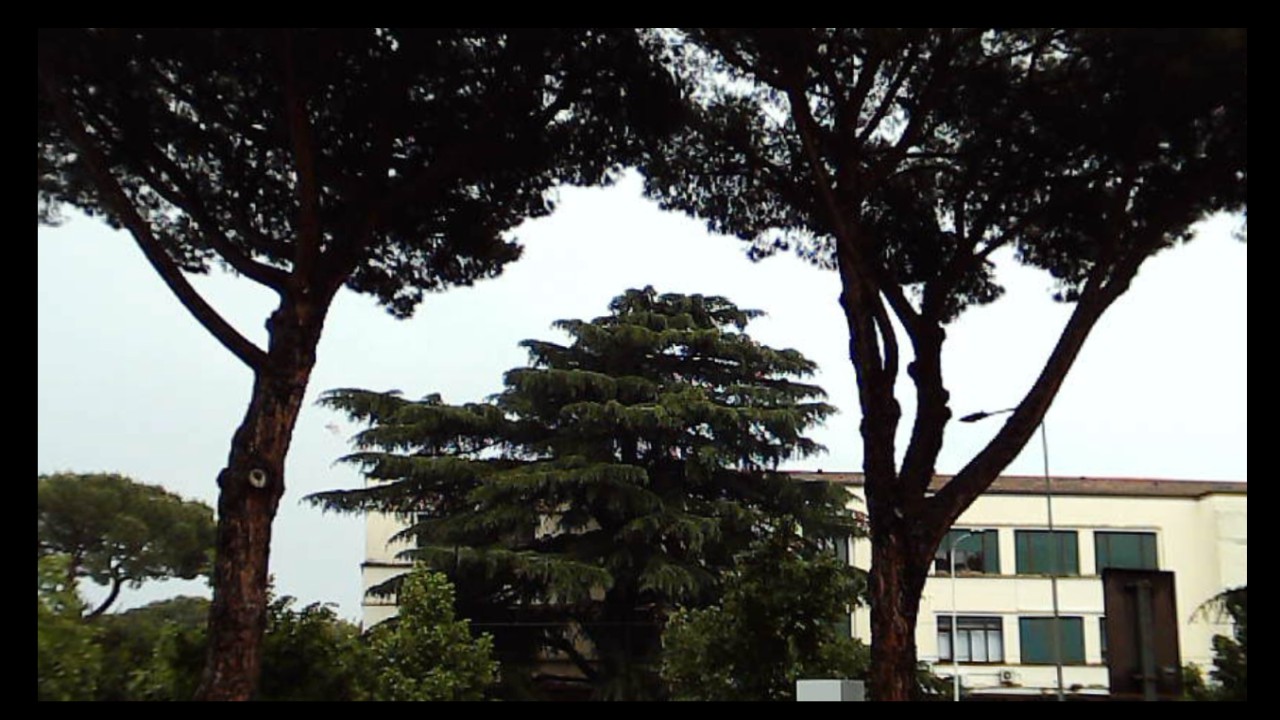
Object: DarwinFPV cineape20